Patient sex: M
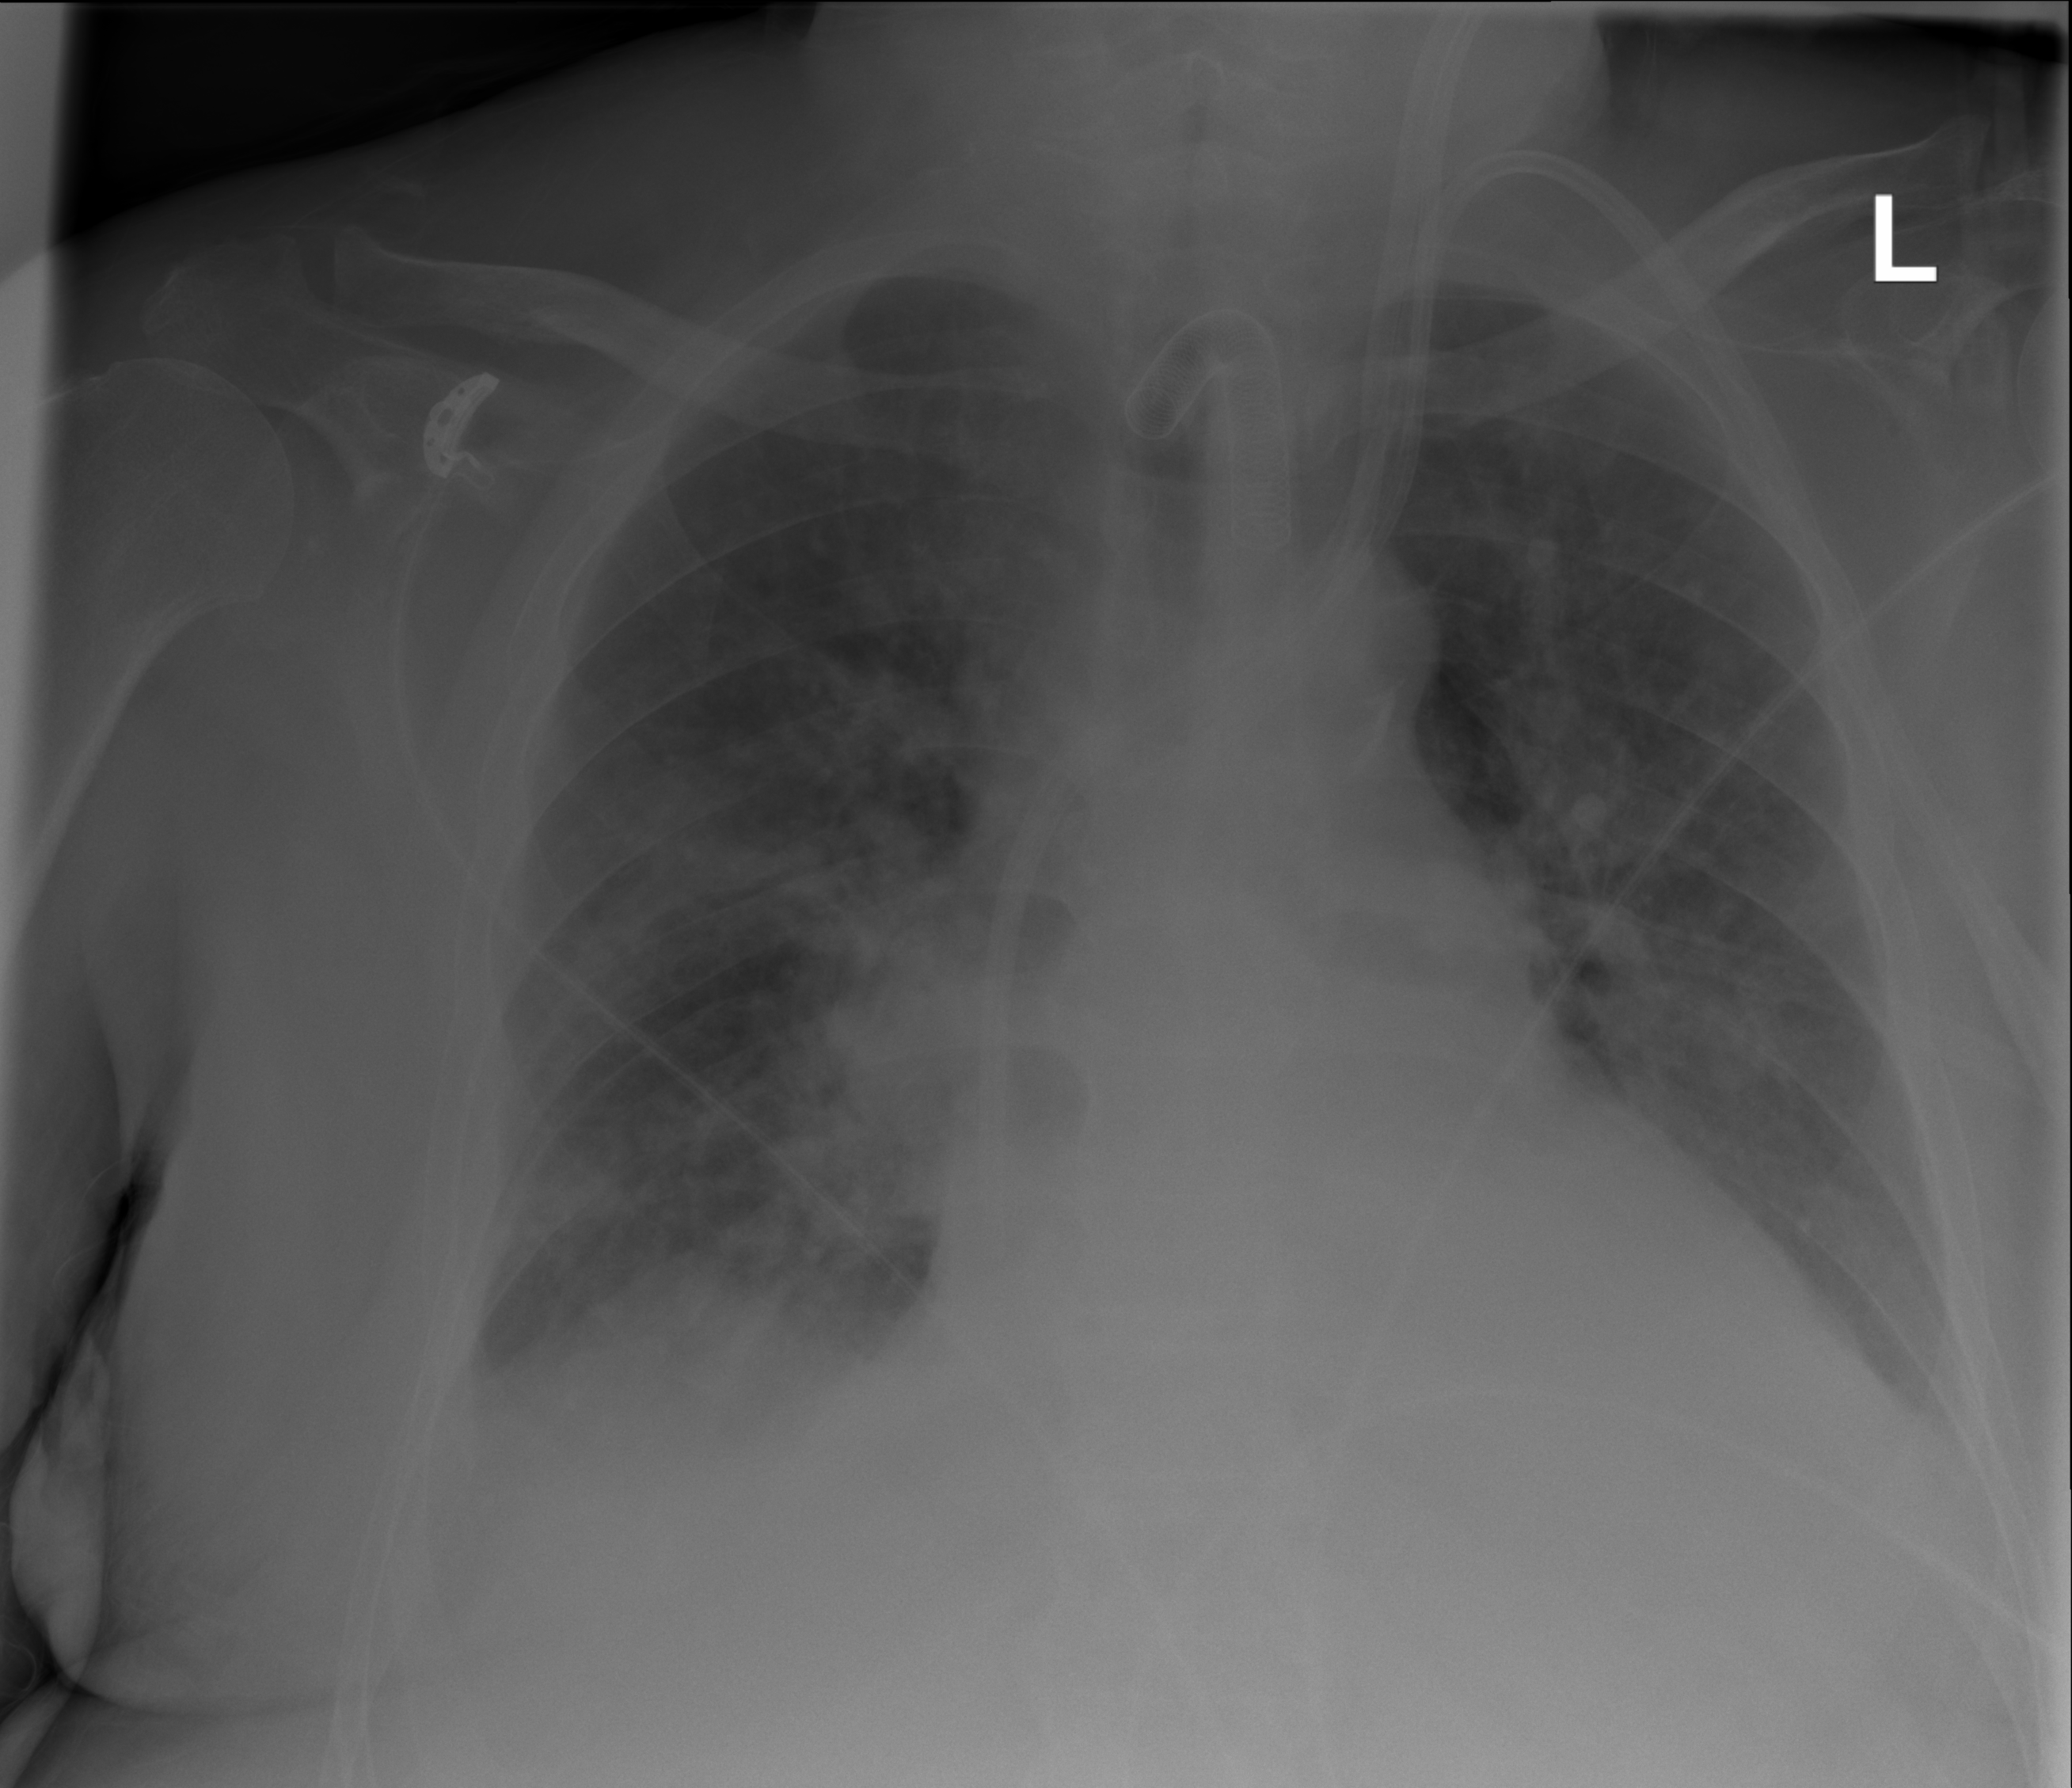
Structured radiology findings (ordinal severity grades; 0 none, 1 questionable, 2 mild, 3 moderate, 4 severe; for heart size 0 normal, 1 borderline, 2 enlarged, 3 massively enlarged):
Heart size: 1
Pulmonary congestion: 2
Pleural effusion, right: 2
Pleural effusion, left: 2
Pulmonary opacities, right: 2
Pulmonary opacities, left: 2
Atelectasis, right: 2
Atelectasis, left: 2